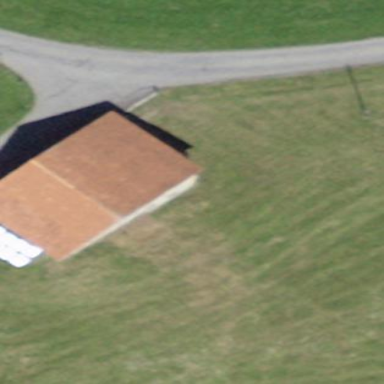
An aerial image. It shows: Rural barn.